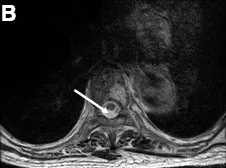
B; Axial MRI of the T8 spinal cord level. Scarring of the infarction occurred, and the fluid space was extended.
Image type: radiology (mri)